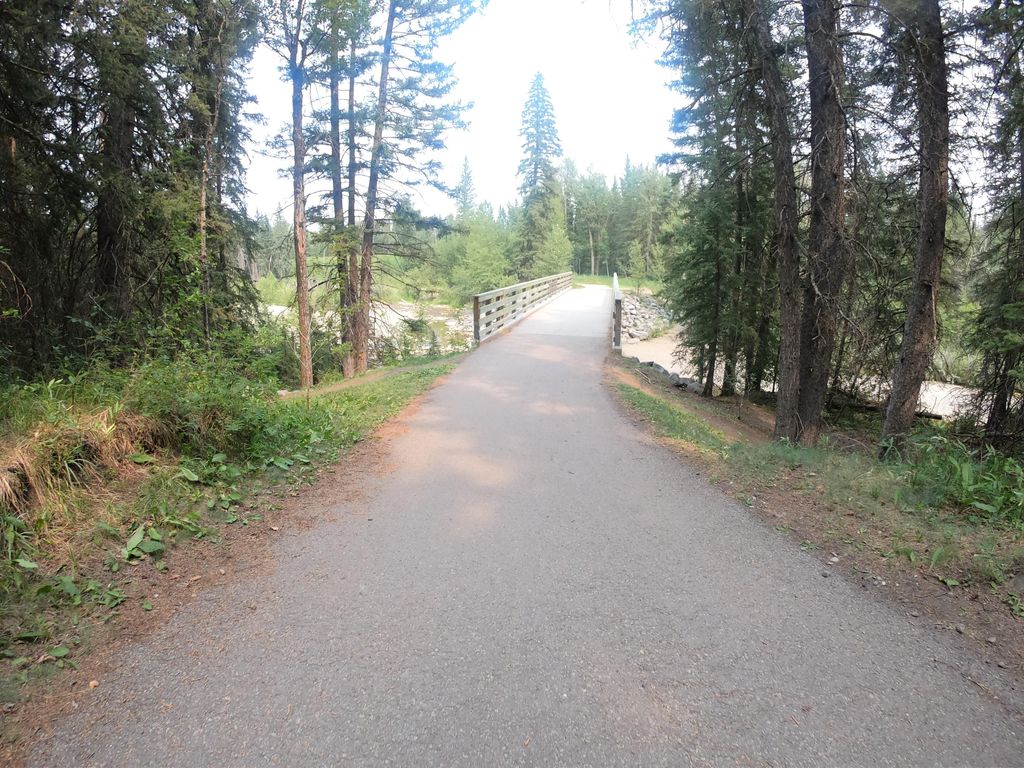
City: calgary